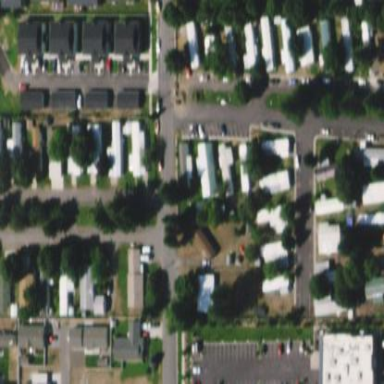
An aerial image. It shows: Residential area known as trailer park.